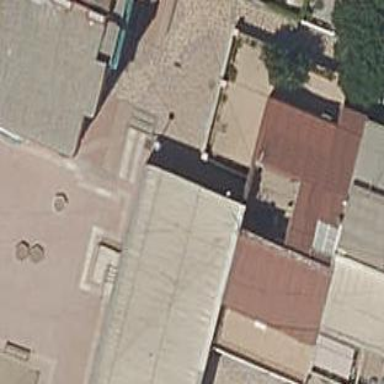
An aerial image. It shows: Terrace building.